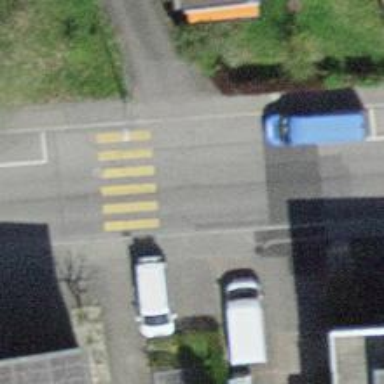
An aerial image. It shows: Uncontrolled zebra crossing with zebra markings.